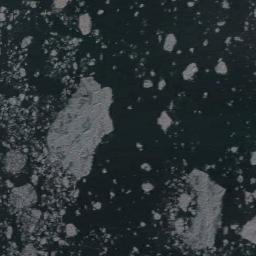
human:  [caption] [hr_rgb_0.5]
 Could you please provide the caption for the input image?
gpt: A lot of sea ice of different sizes floats in the deep blue sea .

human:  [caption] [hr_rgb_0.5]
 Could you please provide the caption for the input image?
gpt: The sea is surrounded by sea ice .

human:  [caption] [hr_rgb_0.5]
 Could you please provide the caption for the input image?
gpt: Countless ice cubes of various sizes are connected into a loose, Large piece floating on the blue sea .

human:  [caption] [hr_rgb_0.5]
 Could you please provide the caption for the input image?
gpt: There are many ice on the deep green sea .

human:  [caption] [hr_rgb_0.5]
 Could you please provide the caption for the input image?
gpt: There are many pieces of sea ice .